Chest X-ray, PA view. Patient: 33 years old, sex M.
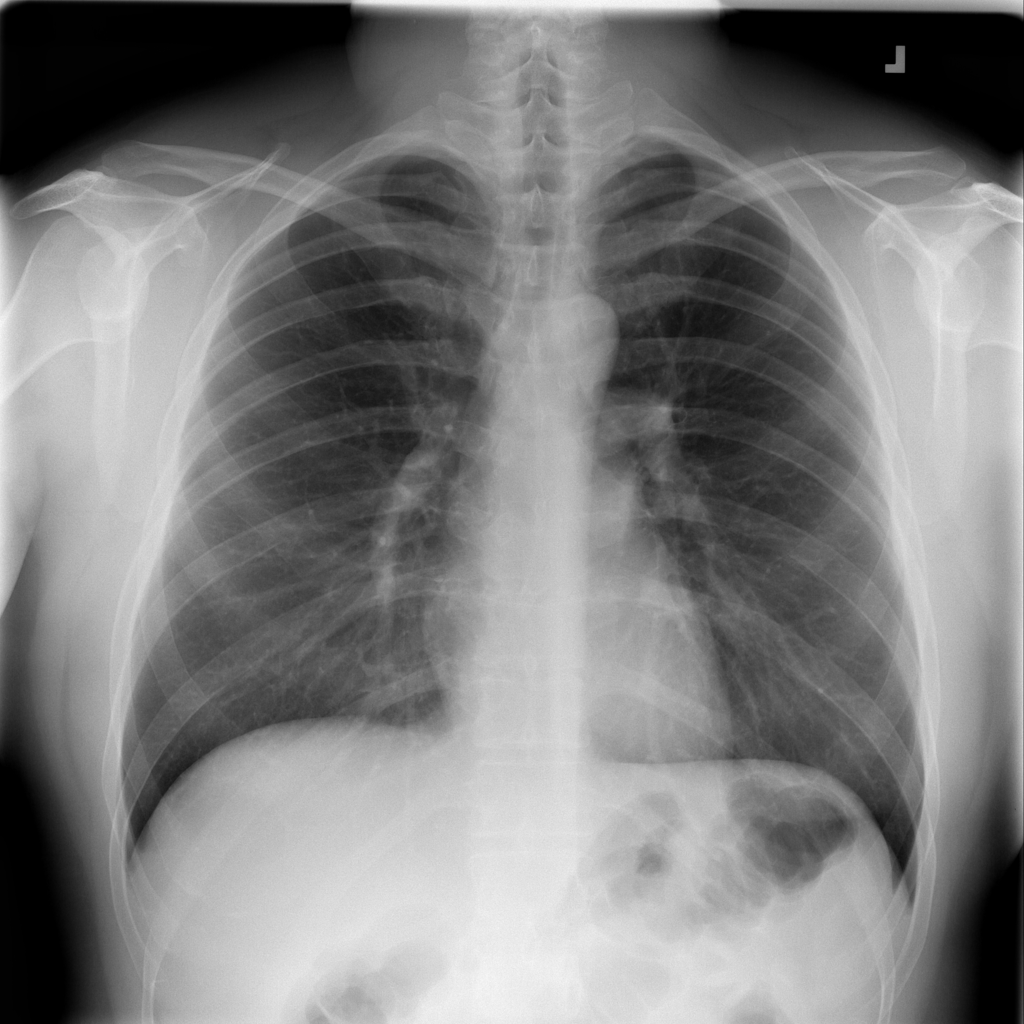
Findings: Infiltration